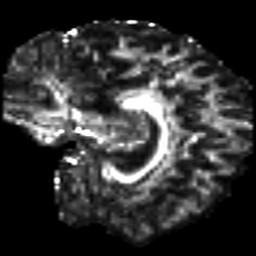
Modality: FA
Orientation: sagittal
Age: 25
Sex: female
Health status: healthy
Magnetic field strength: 3 T
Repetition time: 8.4 s
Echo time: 0.0926 s